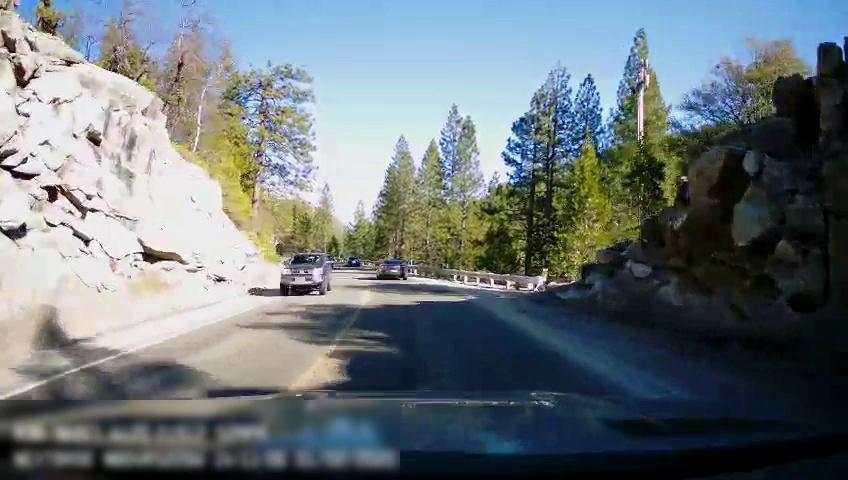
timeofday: Day
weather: Sunny
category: Drivable Space
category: Vehicles | Car
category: Vehicles | Car
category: Vehicles | Car
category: Vehicles | SUV
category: Lanes | Opposite Lane
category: Lanes | Current Lane
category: Lanes | Opposite Lane
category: Lanes | Current Lane